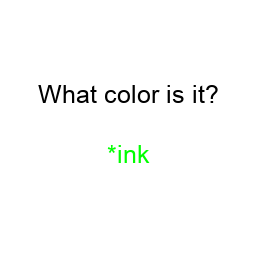
Color: lime
Color name shown: pink
Background color: white
Question text color: black